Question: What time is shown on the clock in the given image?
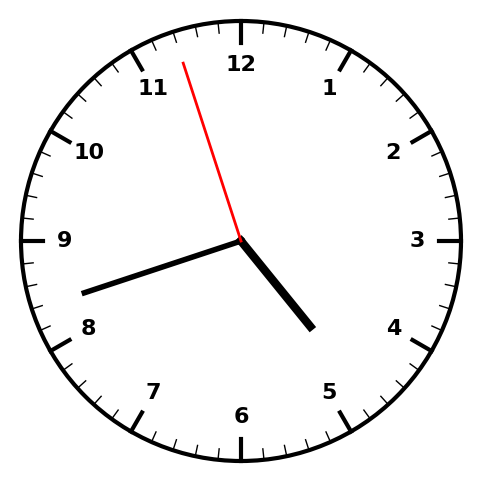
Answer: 04:41:57